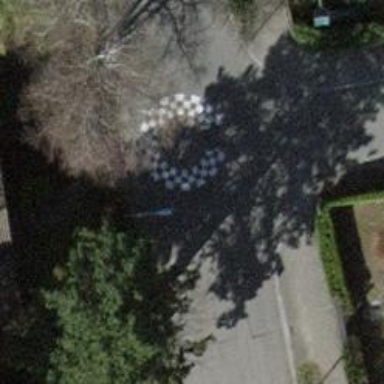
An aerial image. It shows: Rosette traffic calming feature.